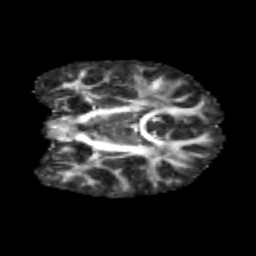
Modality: FA
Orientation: coronal
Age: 10
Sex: male
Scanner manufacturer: siemens
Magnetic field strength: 3 T
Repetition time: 3.8 s
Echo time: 0.07 s